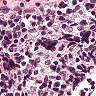
Metastatic tissue present: no